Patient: sex M, age 63
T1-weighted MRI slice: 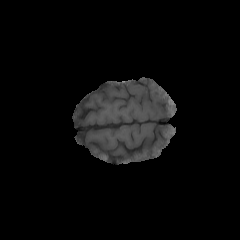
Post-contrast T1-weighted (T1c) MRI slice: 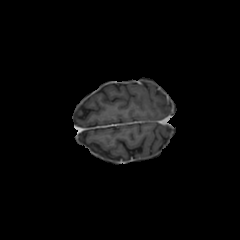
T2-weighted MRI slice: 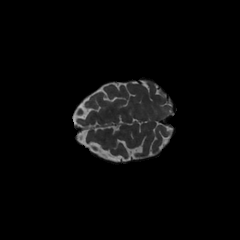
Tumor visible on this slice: no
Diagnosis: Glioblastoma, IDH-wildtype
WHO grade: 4